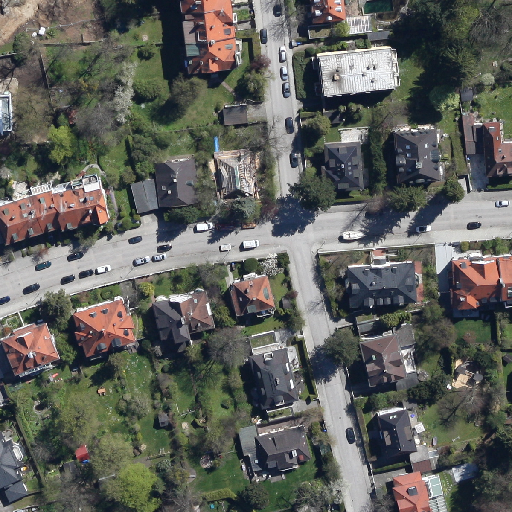
Referring expression: sidewalk